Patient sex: F
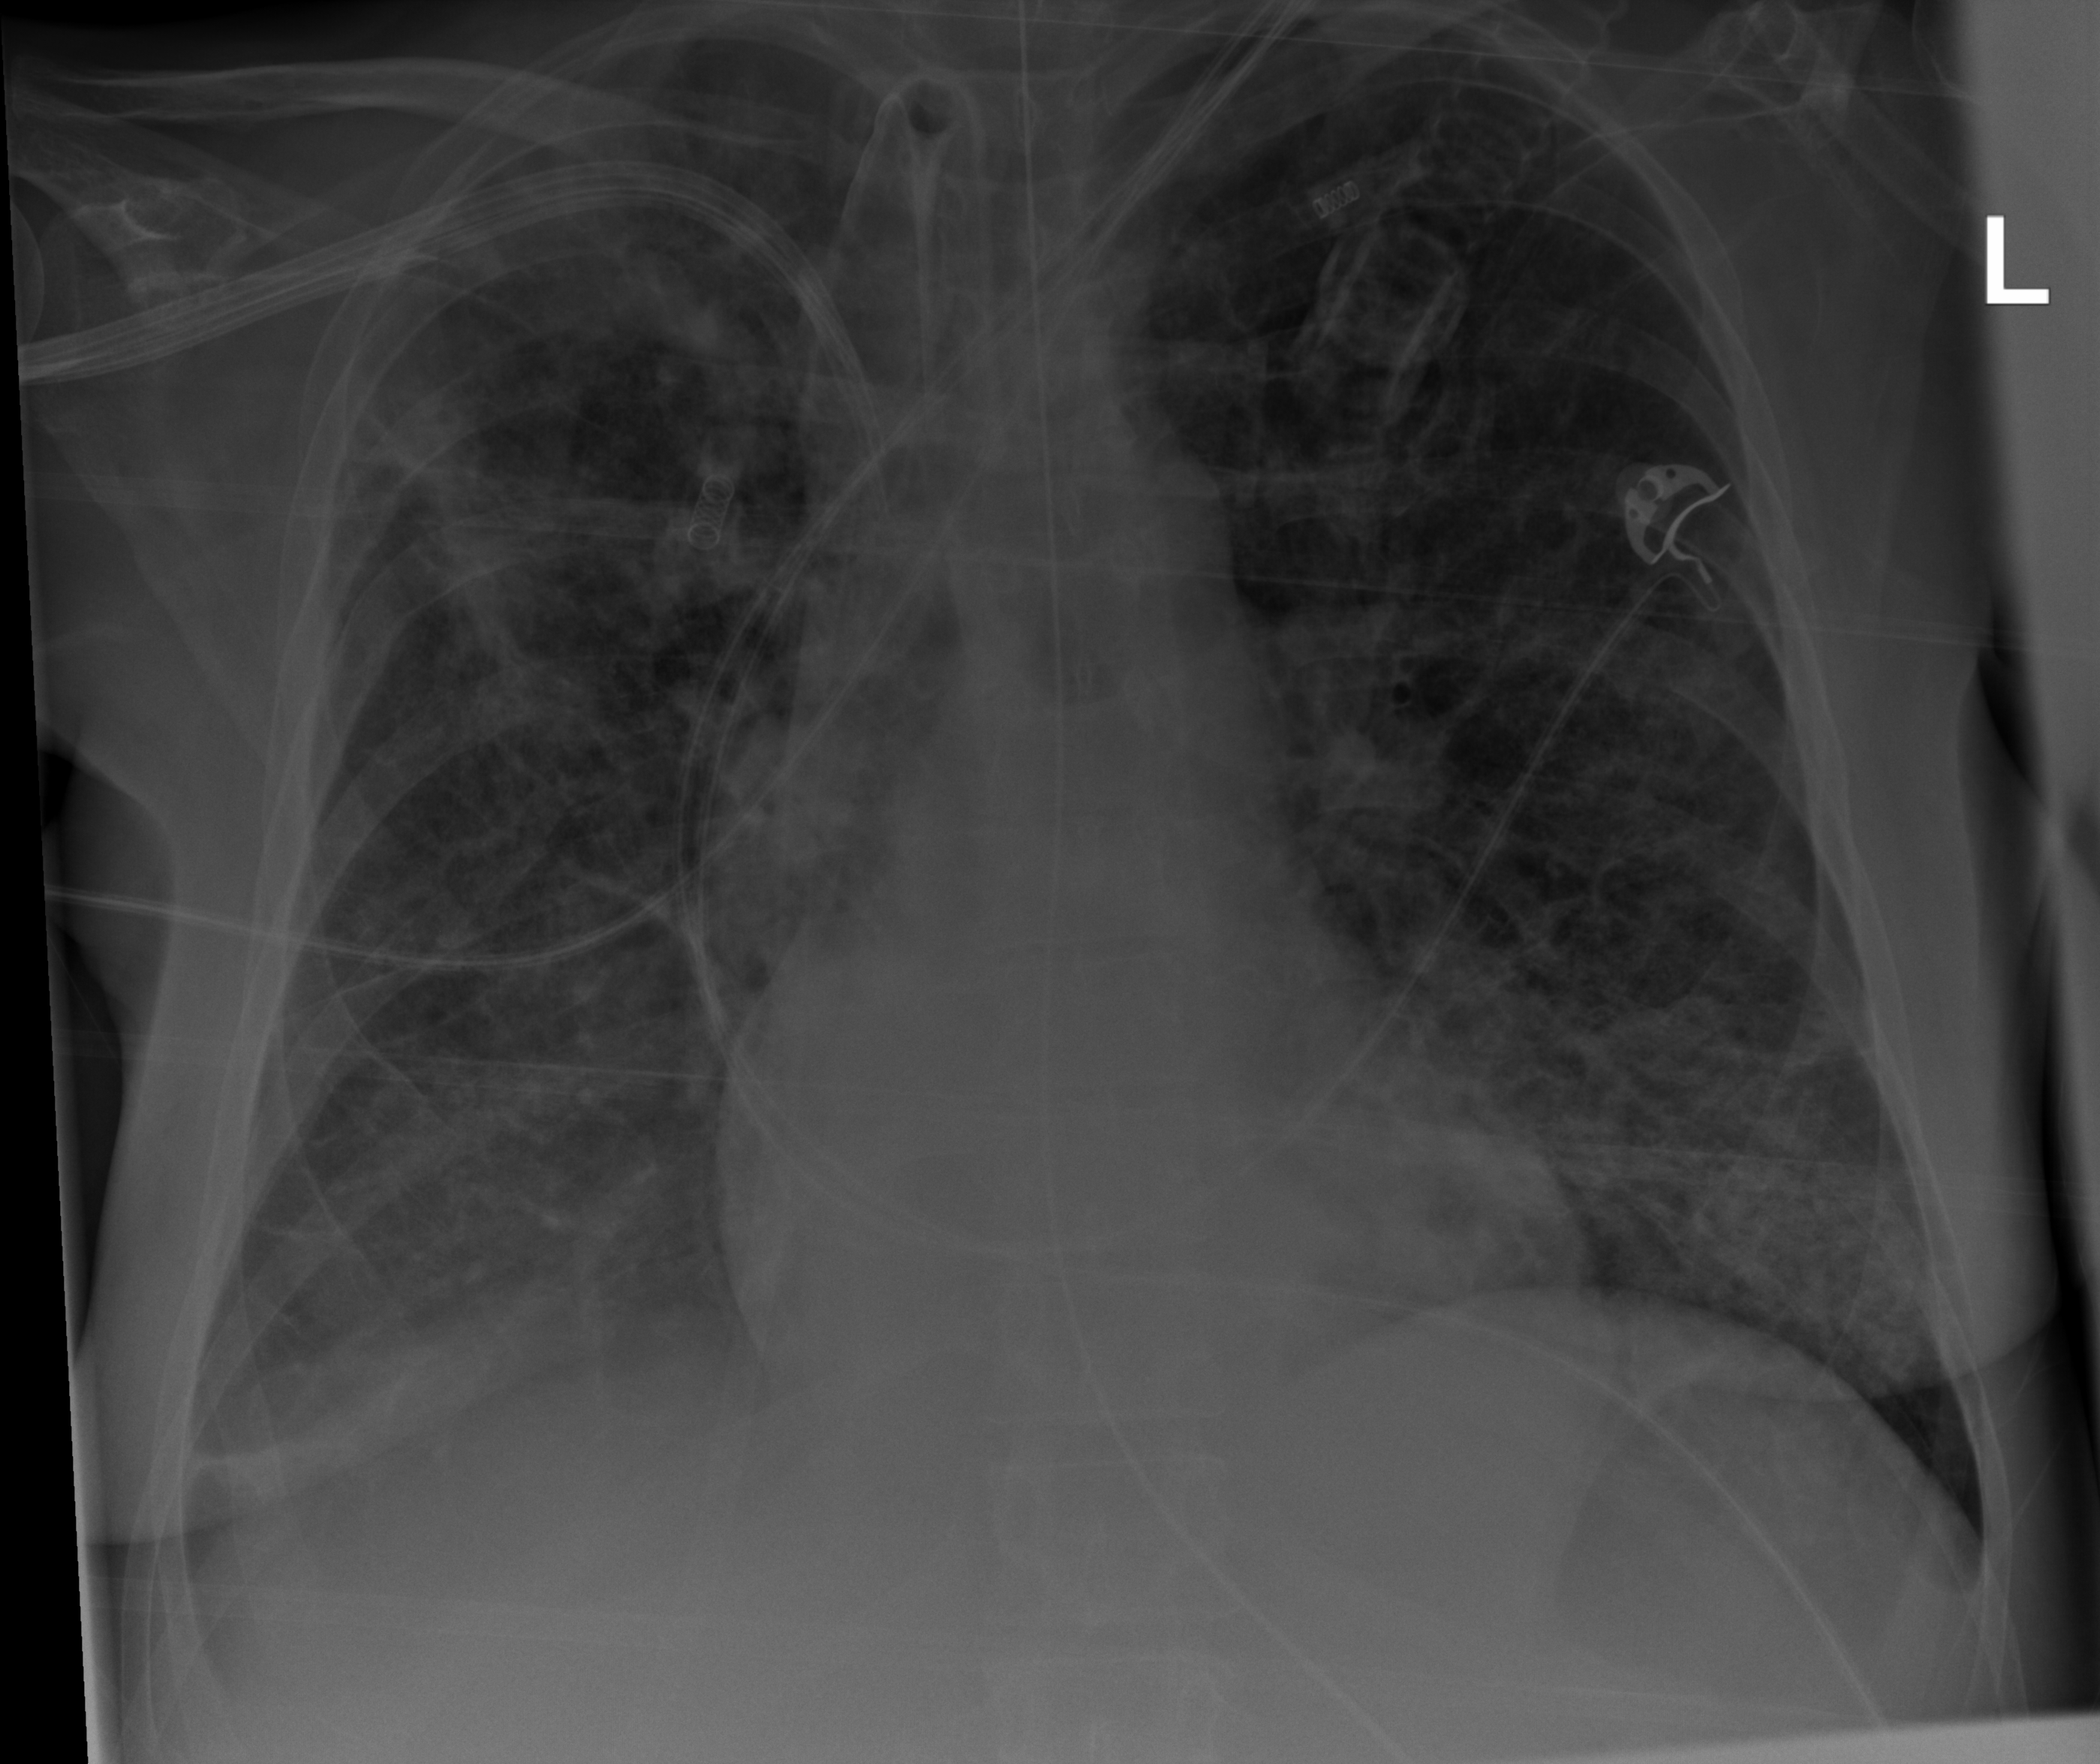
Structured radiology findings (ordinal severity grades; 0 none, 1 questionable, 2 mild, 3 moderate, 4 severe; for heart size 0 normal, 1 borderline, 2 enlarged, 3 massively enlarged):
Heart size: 0
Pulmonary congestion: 0
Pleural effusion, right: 2
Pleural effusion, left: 0
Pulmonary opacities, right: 3
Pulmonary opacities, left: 2
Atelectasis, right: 2
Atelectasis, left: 0